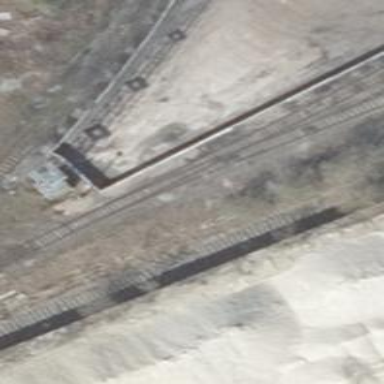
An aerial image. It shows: Railway switch.